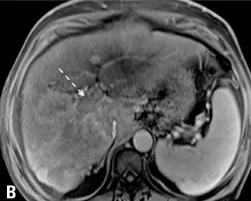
Upper abdomen magnetic resonance, T1-weighted with fat saturation after contrast, in arterial phase, axial section. B) Observe thrombosis in the portal vein trunk and right branch (dotted white arrow).
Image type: radiology (mri)